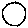
Label: circle